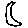
Label: moon